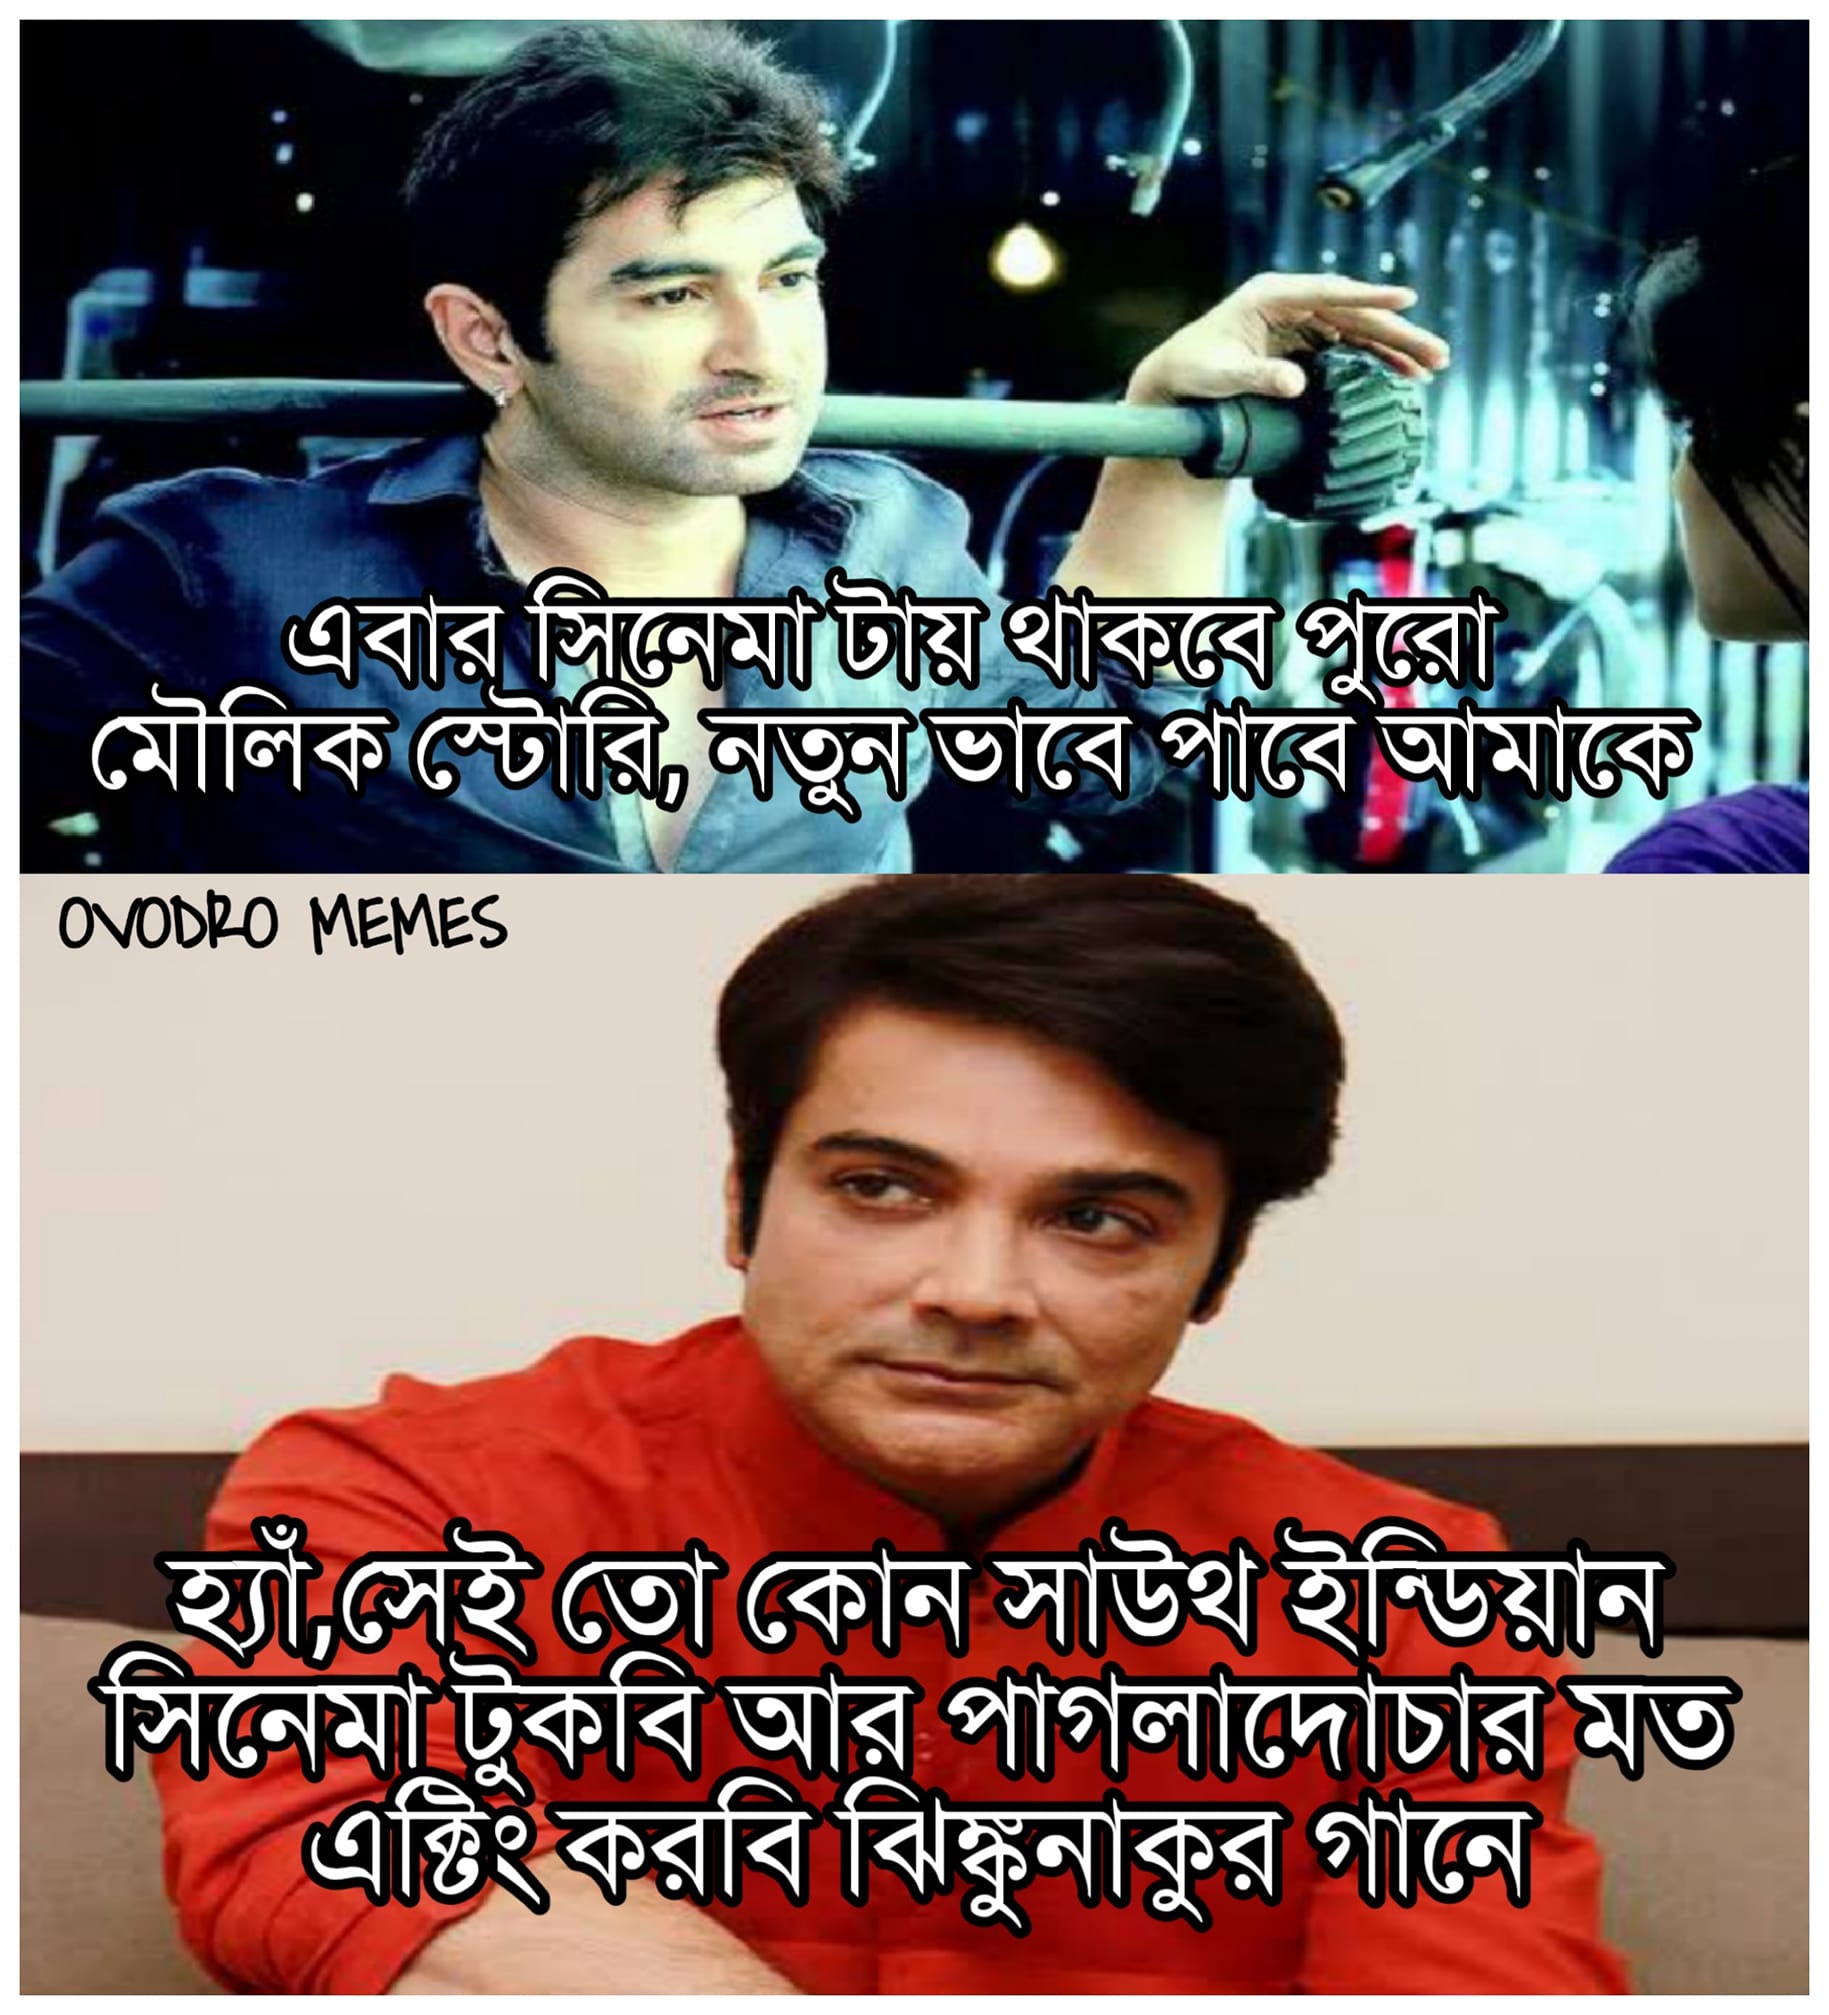
Caption: এবার সিনেমা টায় থাকবে পুরো মৌলিক স্টোরি , নতুন ভাবে পাবে আমাকে    হ্যাঁ, সেই তো কোন সাউথ ইন্ডিয়ান সিনেমা টুকবি আর পাগলাদোচার মত এক্টিং করবি ঝিঙ্কুনাকুর গানে
Label: hate